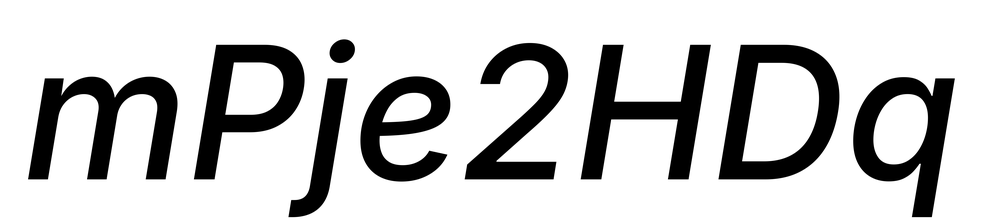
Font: Inter-Italic_Medium_Italic